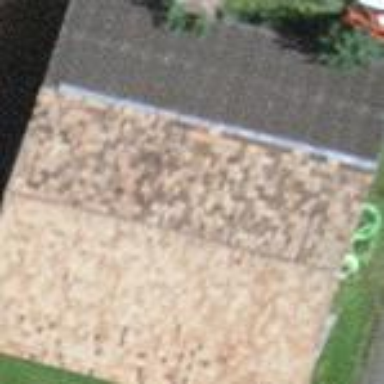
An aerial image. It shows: Rural barn.